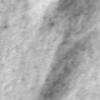
Label: no_change